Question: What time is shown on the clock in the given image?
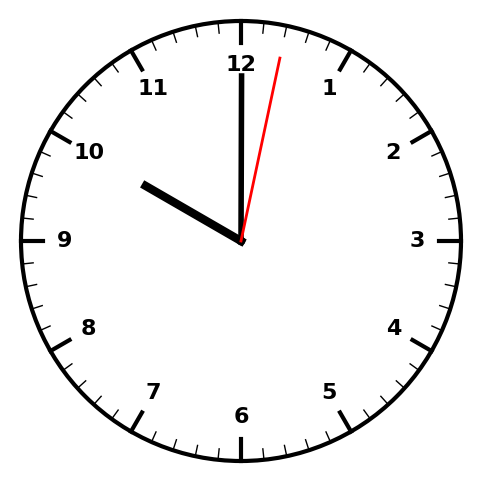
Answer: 10:00:02